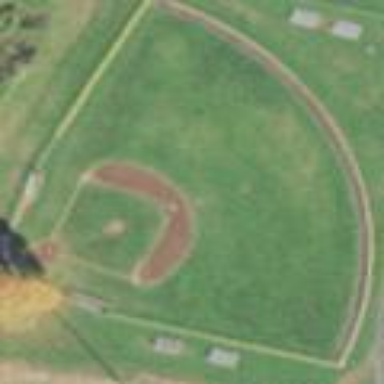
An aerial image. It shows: Baseball pitch for leisure land activities.